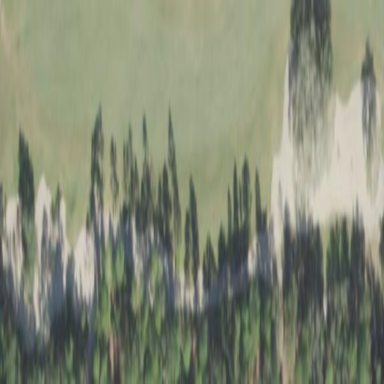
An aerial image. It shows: Golf bunker filled with natural sand.